Question: Using asp.net MVC 4.0 c#, Visual Studio 2012 professional.
Ok i have a single action result in my controller, the purpose is to take a number of different services and models, and to de-normalize the data into a list for the view to display, this is based on user interaction via simple control's used to filter the data.
The whole site has been migrated from a Webforms Sql project, to a MVC code first approach using an in house CMS solution (cms is based on Nop commerce and Orchard).
now this controller function was working fairly ok until I added in the code for each module passed. I originally wanted to do the same as i did with the old project, join the data then cross query for de-normalized results to be then used.
however as I'm transferring from SQL to code first I wasnt sure if or how i could mimic a cross query.
This resulted in me creating a lot of loops.
here's the controller action method and non action.
'''
public ActionResult Index(UsersModel model)
{
model.DateTo = model.DateTo.AddDays(1);
if (model.DateFrom == null || model.DateTo == null || model.DateFrom == DateTime.MinValue || model.DateTo == DateTime.MinValue.AddDays(1))
{
// default to last 30 days
model.DateFrom = _clock.UtcNow.AddDays(-30);
model.DateTo = _clock.UtcNow;
}
var userQuery = _academyUserService.Query()
.Where(x => x.Activity.DateRegistered >= model.DateFrom && x.Activity.DateRegistered <= model.DateTo);
var quizCompletedQuery = _quizService.QueryQuizHistoryCompleted()
.Where(x => x.DateCompleted >= model.DateFrom && x.DateCompleted <= model.DateTo);
var quizHistoryQuery = _quizService.QueryHistory()
.Where(x => x.DateCompleted >= model.DateFrom && x.DateCompleted <= model.DateTo);
var moduleQuery = _moduleService.Query()
.Where(x => x.Published);
//admin country selected, null = global
if (_moServices.WorkContext.HttpContext.Session["AdminAreaCurrentCulture"] != null)
{
userQuery = userQuery.Where(x => x.UserCountry.CountryCulture.Culture == _moServices.WorkContext.HttpContext.Session["AdminAreaCurrentCulture"].ToString());
quizCompletedQuery = quizCompletedQuery.Where(x => x.Country.CountryCulture.Culture == _moServices.WorkContext.HttpContext.Session["AdminAreaCurrentCulture"].ToString());
quizHistoryQuery = quizHistoryQuery.Where(x => x.Module.Country.CountryCulture.Culture == _moServices.WorkContext.HttpContext.Session["AdminAreaCurrentCulture"].ToString());
moduleQuery = moduleQuery.Where(x => x.Country.CountryCulture.Culture == _moServices.WorkContext.HttpContext.Session["AdminAreaCurrentCulture"].ToString());
}
if (!string.IsNullOrEmpty(model.Name))
{
userQuery = userQuery.Where(x => x.FirstName.Contains(model.Name) || x.Surname.Contains(model.Name));
}
if (!string.IsNullOrEmpty(model.AccountType))
{
userQuery = userQuery.Where(x => x.AccountType.ToString() == model.AccountType);
}
if (!string.IsNullOrEmpty(model.Company))
{
userQuery = userQuery.Where(x => x.BusinessName == model.Company);//placeholder intefering with this?
}
if (!string.IsNullOrEmpty(model.Code))
{
userQuery = userQuery.Where(x => x.RegistrationCode.Contains(model.Code));
}
if(true)//cant condition an Iquery as its not a list...)//temp
{
//quizCompletedQuery = quizCompletedQuery.Where(x => x.Country.CountryCulture.Culture == _moServices.WorkContext.HttpContext.Session["AdminAreaCurrentCulture"].ToString());
}
//new code
var groupedModules = moduleQuery
.OrderBy(x => x.DisplayOrder)
.ToList()
.GroupBy(x => x.Country)
.SelectMany(group => group.Select((x, i) => new { Index = i, Module = x }))
.GroupBy(anon => anon.Index)
.Select(group => group.Select(x => x.Module).ToList())
.ToList();
var historyResults = quizHistoryQuery.ToList();
//my old code
PrepareBusinessNames(model);
var usersToModel = userQuery.ToList().Select(x =>
{
bool thisHistoryPassed1 = false;
bool thisHistoryPassed2 = false;
bool thisHistoryPassed3 = false;
bool thisHistoryPassed4 = false;
if (groupedModules.Count > 0)
{
var module1 = groupedModules[0];
var moduleIds1 = module1.Select(y => y.Id).ToList();
var thisHistory1 = quizHistoryQuery.Where(y => y.User.Id == x.Id && moduleIds1.Contains(y.Module.Id));
thisHistoryPassed1 = thisHistory1.Any(_quizService.IsHistoryPassed);
}
if (groupedModules.Count > 1)
{
var module2 = groupedModules[1];
var moduleIds2 = module2.Select(y => y.Id).ToList();
var thisHistory2 = quizHistoryQuery.Where(y => y.User.Id == x.Id && moduleIds2.Contains(y.Module.Id));
thisHistoryPassed2 = thisHistory2.Any(_quizService.IsHistoryPassed);
}
if (groupedModules.Count > 2)
{
var module3 = groupedModules[2];
var moduleIds3 = module3.Select(y => y.Id).ToList();
var thisHistory3 = quizHistoryQuery.Where(y => y.User.Id == x.Id && moduleIds3.Contains(y.Module.Id));
thisHistoryPassed3 = thisHistory3.Any(_quizService.IsHistoryPassed);
}
if (groupedModules.Count > 3)
{
var module4 = groupedModules[3];
var moduleIds4 = module4.Select(y => y.Id).ToList();
var thisHistory4 = quizHistoryQuery.Where(y => y.User.Id == x.Id && moduleIds4.Contains(y.Module.Id));
thisHistoryPassed4 = thisHistory4.Any(_quizService.IsHistoryPassed);
}
return new UsersSearchModel
{
UserID = x.Id,
Name = x.FirstName,
Surname = x.Surname,
Company = x.BusinessName,
AccountType = x.AccountType.ToString(),
UserCode = x.RegistrationCode,
VideosViewed = "", //x.VideoActivity.ToString(),
Module1 = thisHistoryPassed1,
Module2 = thisHistoryPassed2,
Module3 = thisHistoryPassed3,
Module4 = thisHistoryPassed4,
Module1Url = thisHistoryPassed1 ? Url.Content("~/Areas/Admin/Media/Images/checked.png") : Url.Content("~/Areas/Admin/Media/Images/unchecked.png"),
Module2Url = thisHistoryPassed2 ? Url.Content("~/Areas/Admin/Media/Images/checked.png") : Url.Content("~/Areas/Admin/Media/Images/unchecked.png"),
Module3Url = thisHistoryPassed3 ? Url.Content("~/Areas/Admin/Media/Images/checked.png") : Url.Content("~/Areas/Admin/Media/Images/unchecked.png"),
Module4Url = thisHistoryPassed4 ? Url.Content("~/Areas/Admin/Media/Images/checked.png") : Url.Content("~/Areas/Admin/Media/Images/unchecked.png")
};
}).ToList();
var jsonSerialiser = new JavaScriptSerializer();
var jsonString = jsonSerialiser.Serialize(usersToModel);//or is it model? or a list of model?
model.REFACTOR_ForJson = jsonString;
return View(model);
}
#region utilities
[NonAction]
private UsersModel PrepareBusinessNames(UsersModel model)
{
if (_moServices.Authoriser.Authorise(DefaultPermissions.AccessAdminPanel))
{
var listItems = _academyUserService.GetAllBusinessNames().Select(x =>
{
return new SelectListItem
{
Value = x,
Text = x
};
}).OrderBy(x => x.Value)
.ToList();
model.CurrentBusinessNames = new SelectList(listItems, "Value", "Text");
}
return model;
}
'''
as you can see I want to return a list of users and based on filters display that list with 4 columns representing the modules and if passed or not.
As i have said, when i added the code to get the boolean values for the passed or not passed, my query has been shot and takes far to long.
so, is there a way to fix the issue via tweak of existing code or, is the solution to rewrite the functionality possibly using a similar method to that of a cross query?
thanks for your tips guys!
Update::
heres the profile result, as I have never used this before im not sure what Im looking at here.

Commented out the part "if(groupedModules.Count > 0)" and the other If statements, this definatly sems to be the cause of the major slow response. So as I have asked before, is there a better way to achieve my results?
update:: replaced
'''
if (groupedModules.Count > 0)
{
var module1 = groupedModules[0];
var moduleIds1 = module1.Select(y => y.Id).ToList();
var thisHistory1 = quizHistoryQuery.Where(y => y.User.Id == x.Id && moduleIds1.Contains(y.Module.Id));
thisHistoryPassed1 = thisHistory1.Any(_quizService.IsHistoryPassed);
}
'''
to
'''
if (groupedModules.Count > 0)
{
var module1 = groupedModules[0];
var moduleIds1 = module1.Select(y => y.Id).ToList();
var thisHistory1 = historyResults.Where(y => y.User.Id == x.Id && moduleIds1.Contains(y.Module.Id));
thisHistoryPassed1 = thisHistory1.Any(_quizService.IsHistoryPassed);
}
'''
instead of using the iquerable, i tolist the history then use the list instead.
this significantly reduces time to load, from 6mins to 15 seconds.
However as you all know this is still far to slow, the only conclusion is the fact this code must lie in the select list. So is there a way to redo the process?
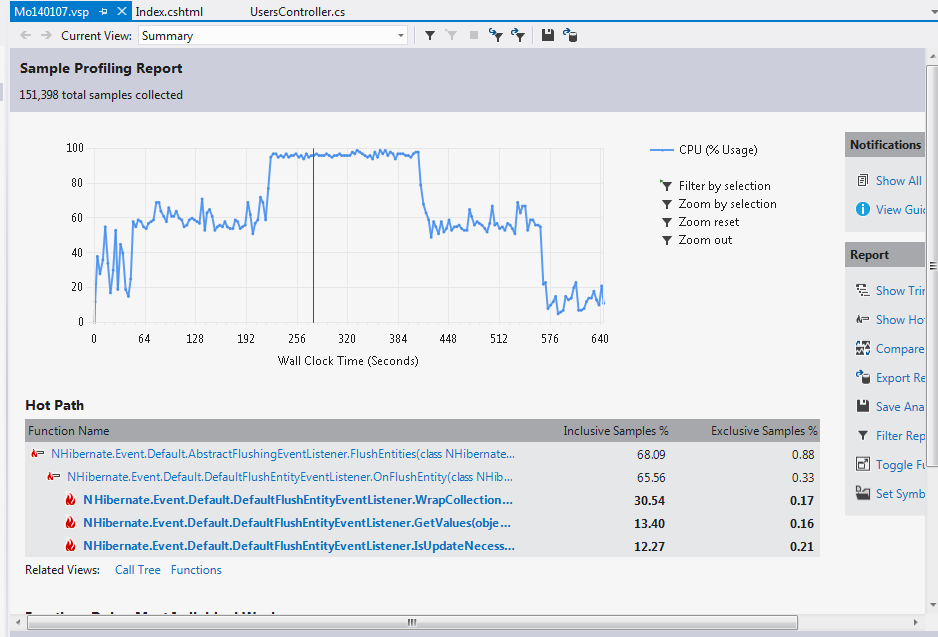
Answer: Quick guess: the data is still in query-form when you're performing the group query. GroupBy() on EF has such horrible performance that it's far faster to force it to list first.
Long answer which is far shorter than the quick guess: Profile!